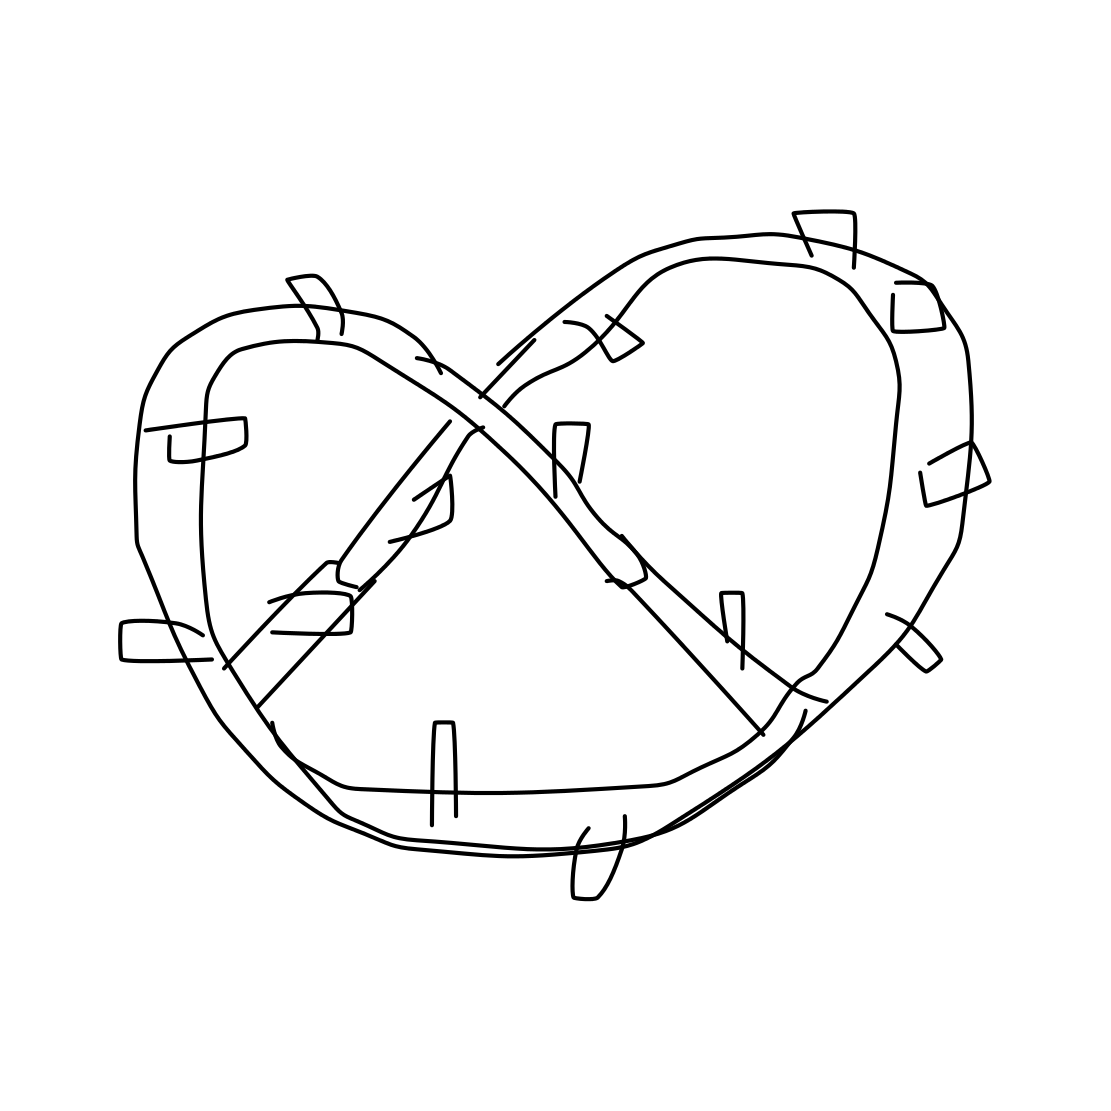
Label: pretzel